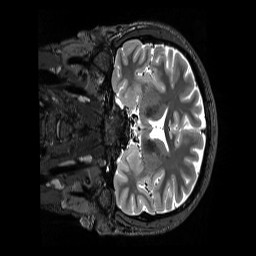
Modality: T2w
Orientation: coronal
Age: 24
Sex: male
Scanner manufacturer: siemens
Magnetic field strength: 3 T
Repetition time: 3.2 s
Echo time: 0.728 s